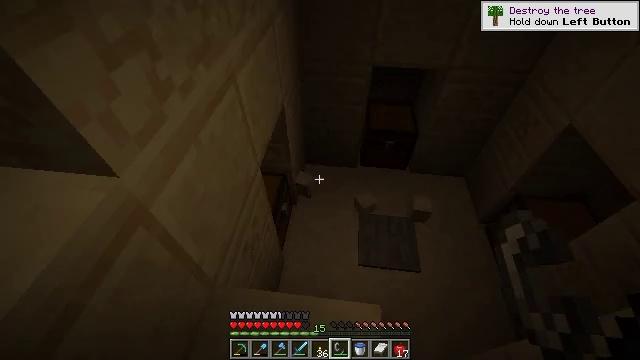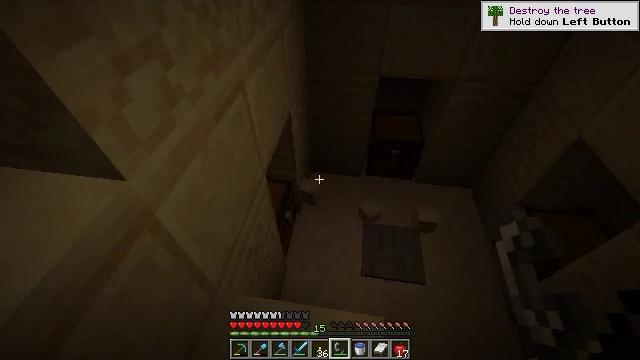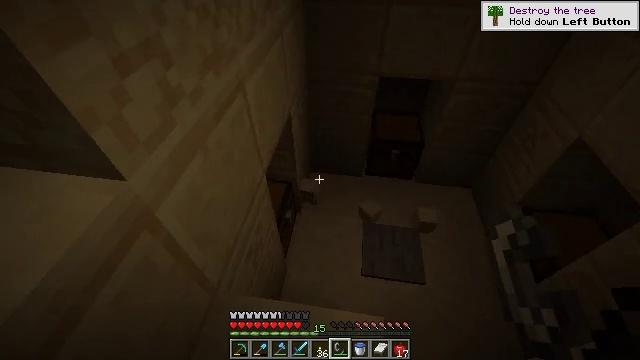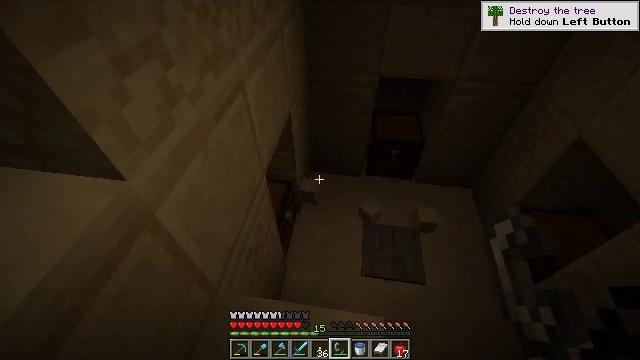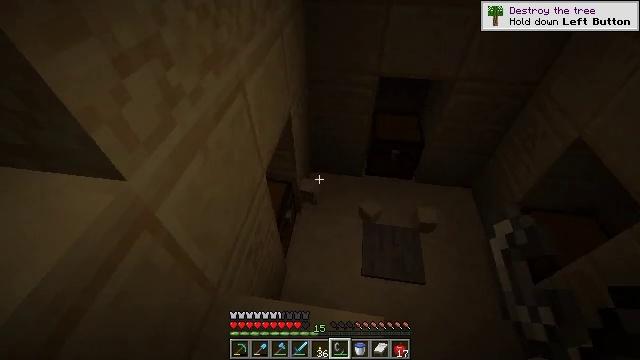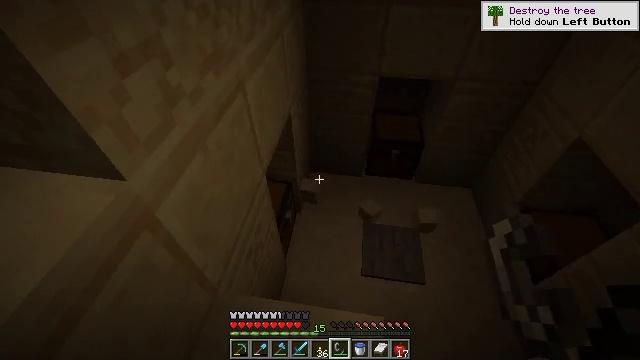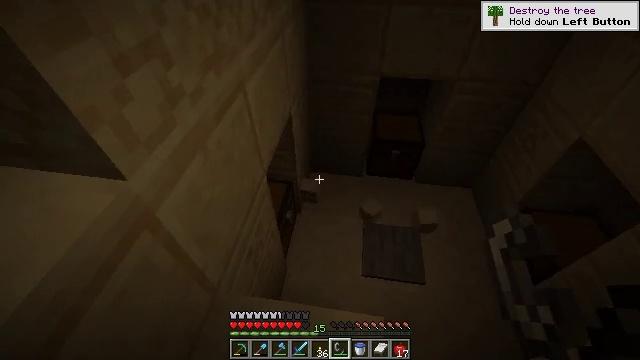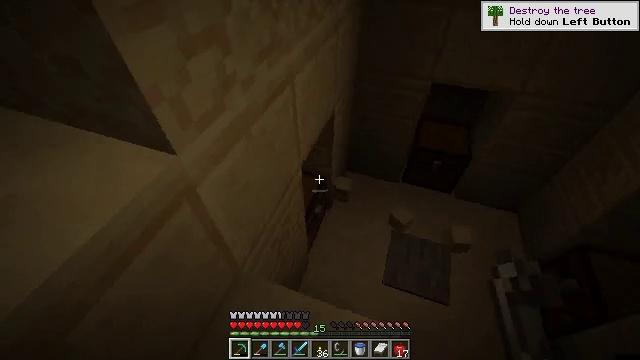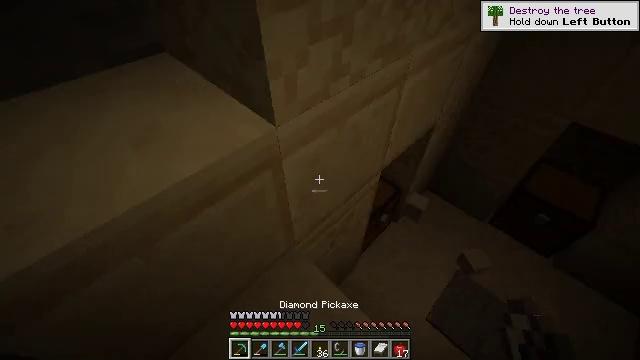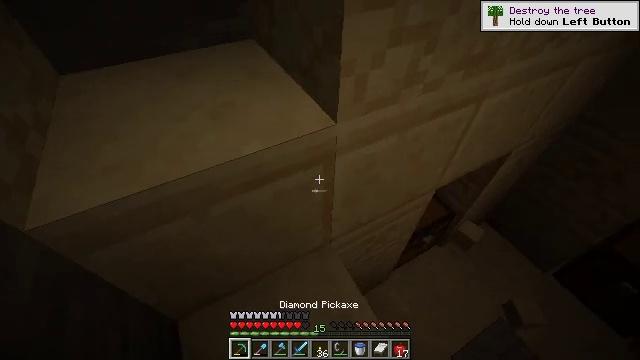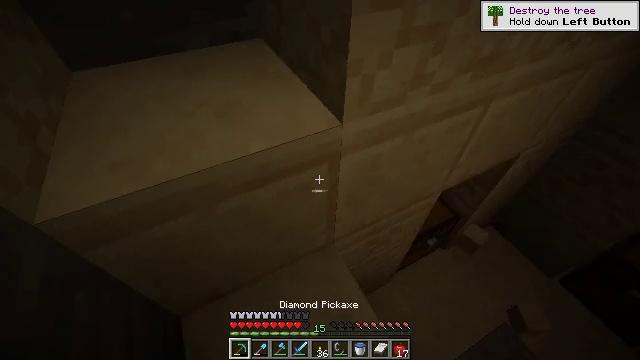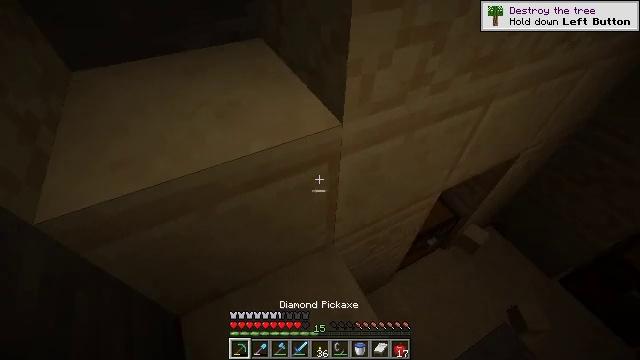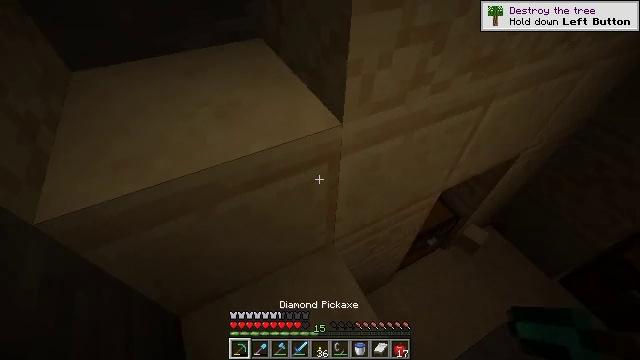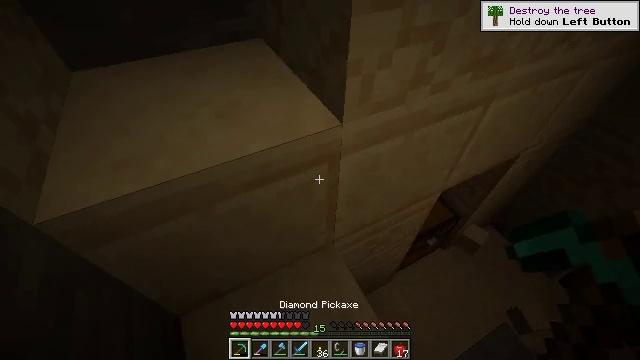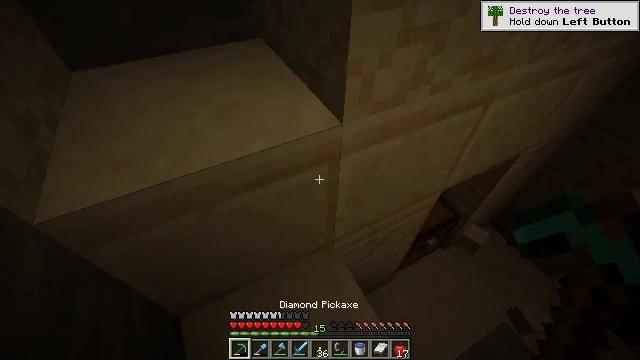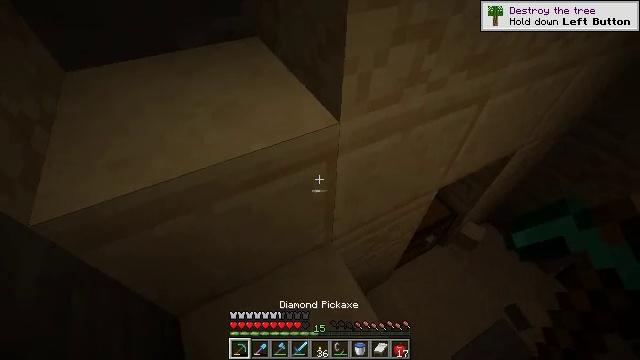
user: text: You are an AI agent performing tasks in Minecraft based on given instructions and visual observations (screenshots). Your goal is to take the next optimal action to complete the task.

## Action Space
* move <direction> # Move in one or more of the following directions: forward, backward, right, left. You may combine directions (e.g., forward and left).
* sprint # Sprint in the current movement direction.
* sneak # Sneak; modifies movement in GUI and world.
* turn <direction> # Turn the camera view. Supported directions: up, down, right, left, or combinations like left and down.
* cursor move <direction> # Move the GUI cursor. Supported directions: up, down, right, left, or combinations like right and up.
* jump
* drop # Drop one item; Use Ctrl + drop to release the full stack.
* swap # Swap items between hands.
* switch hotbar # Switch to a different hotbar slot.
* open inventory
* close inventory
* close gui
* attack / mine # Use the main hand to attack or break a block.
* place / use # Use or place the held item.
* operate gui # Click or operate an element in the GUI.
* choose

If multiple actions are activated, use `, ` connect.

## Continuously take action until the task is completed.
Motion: motion action
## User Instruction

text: Break the cut sandstone block.
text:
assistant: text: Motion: turn left and up
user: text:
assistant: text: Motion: no_op
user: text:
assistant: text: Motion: no_op
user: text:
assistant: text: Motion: no_op
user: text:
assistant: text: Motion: no_op
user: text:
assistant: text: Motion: no_op
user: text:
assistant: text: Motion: turn left, switch to hotbar 1
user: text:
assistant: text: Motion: turn left, switch to hotbar 1
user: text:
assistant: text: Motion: turn left, switch to hotbar 1
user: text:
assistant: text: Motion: turn left, switch to hotbar 1
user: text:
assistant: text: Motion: no_op
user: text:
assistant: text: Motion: no_op
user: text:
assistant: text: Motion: no_op
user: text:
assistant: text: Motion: no_op
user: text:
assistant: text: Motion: no_op
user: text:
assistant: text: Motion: turn right and down
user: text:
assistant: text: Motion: turn right and down
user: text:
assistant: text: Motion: turn right
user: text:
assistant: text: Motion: turn right and up
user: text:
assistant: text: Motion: turn right and up
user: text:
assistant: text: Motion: turn right and up
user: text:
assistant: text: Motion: turn right
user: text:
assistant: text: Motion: no_op
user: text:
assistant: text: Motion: no_op
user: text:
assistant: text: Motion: turn up
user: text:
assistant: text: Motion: turn up
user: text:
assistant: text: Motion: no_op
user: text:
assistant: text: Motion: no_op
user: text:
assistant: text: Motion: turn left, attack / mine
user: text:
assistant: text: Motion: attack / mine